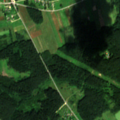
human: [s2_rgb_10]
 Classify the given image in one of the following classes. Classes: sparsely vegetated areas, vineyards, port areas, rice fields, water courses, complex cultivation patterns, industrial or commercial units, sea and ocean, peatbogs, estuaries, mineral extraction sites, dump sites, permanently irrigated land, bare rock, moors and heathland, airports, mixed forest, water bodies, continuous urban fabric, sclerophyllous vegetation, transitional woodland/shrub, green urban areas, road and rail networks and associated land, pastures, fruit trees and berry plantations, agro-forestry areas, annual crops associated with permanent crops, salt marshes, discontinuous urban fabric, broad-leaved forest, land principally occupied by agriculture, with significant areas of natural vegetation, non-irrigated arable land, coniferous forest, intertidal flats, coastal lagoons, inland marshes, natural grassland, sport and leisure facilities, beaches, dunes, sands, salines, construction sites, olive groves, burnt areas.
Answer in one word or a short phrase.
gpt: non-irrigated arable land, complex cultivation patterns, land principally occupied by agriculture, with significant areas of natural vegetation, coniferous forest, mixed forest